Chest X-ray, PA view. Patient: 42 years old, sex F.
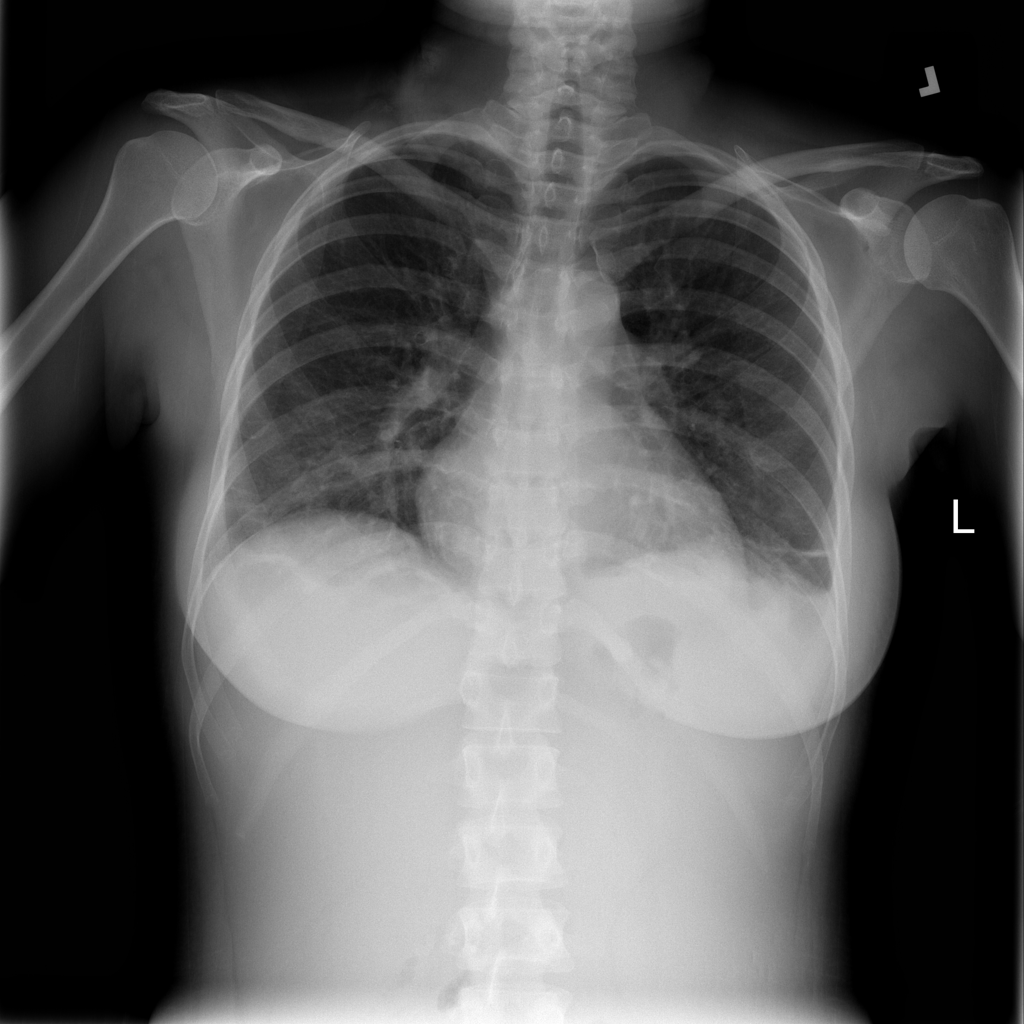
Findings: No Finding